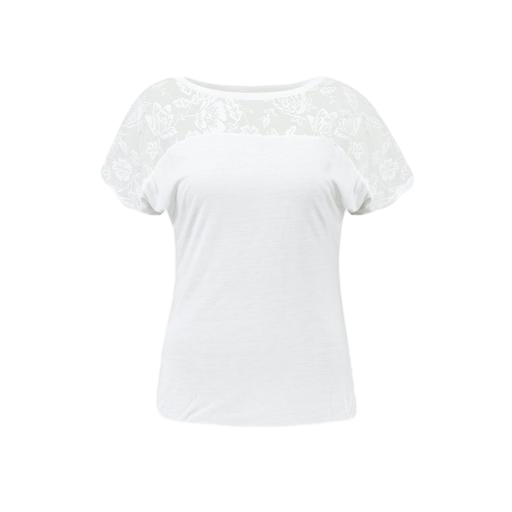
lace-yoke t-shirt, white floral lace panel t-shirt, white lace t-shirt, white background